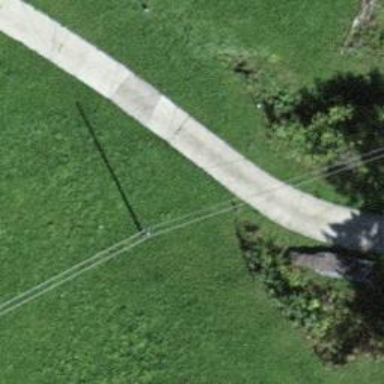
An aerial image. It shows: Minor power line.